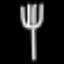
Label: fork